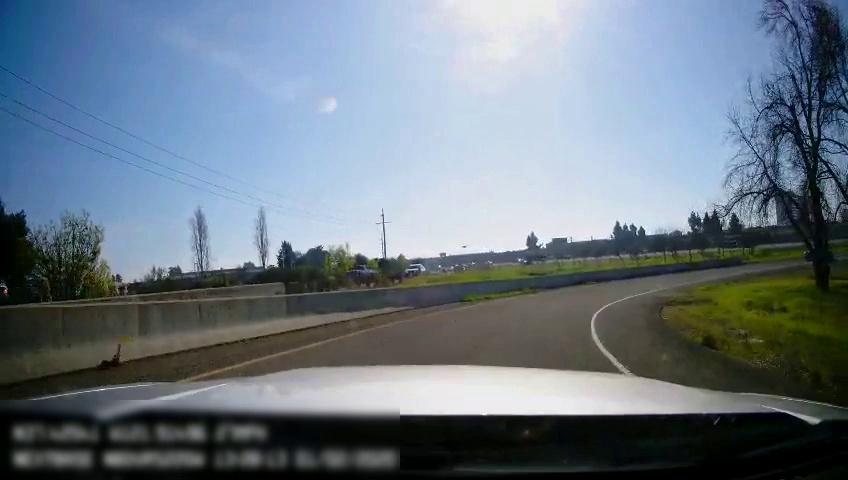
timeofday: Day
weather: Sunny
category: Drivable Space
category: Vehicles | Truck
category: Vehicles | Car
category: Lanes | Current Lane
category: Lanes | Alternate Lane